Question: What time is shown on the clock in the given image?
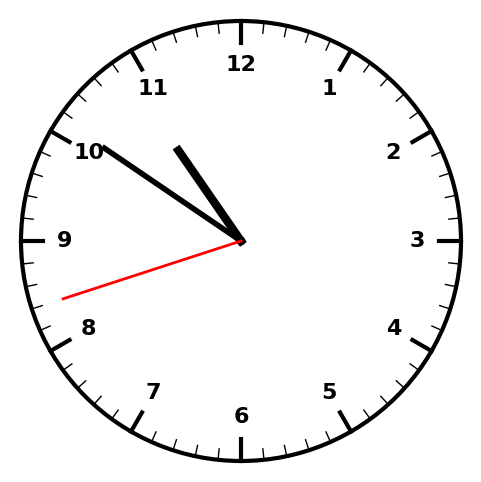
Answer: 10:50:42